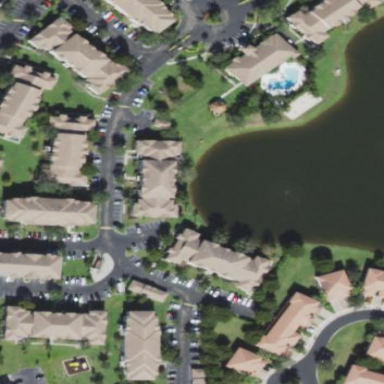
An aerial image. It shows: Residential area within neighborhood.